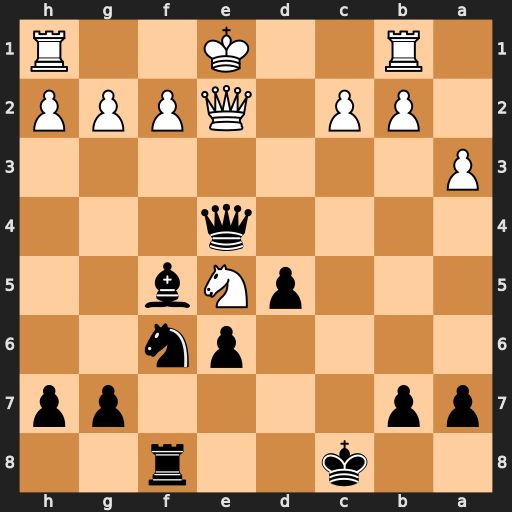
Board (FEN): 2k2r2/pp4pp/4pn2/3pNb2/4q3/P7/1PP1QPPP/1R2K2R
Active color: b
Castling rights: K
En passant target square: -
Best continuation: Qxg2 Qf3 Qxf3 Nxf3 Be4 Rg1 Bxf3